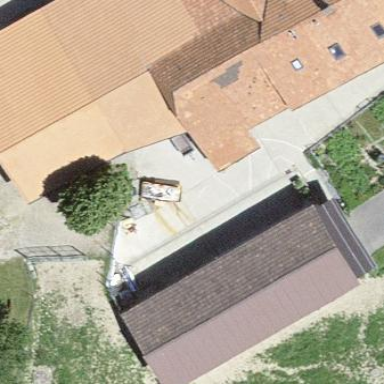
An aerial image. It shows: Shed.